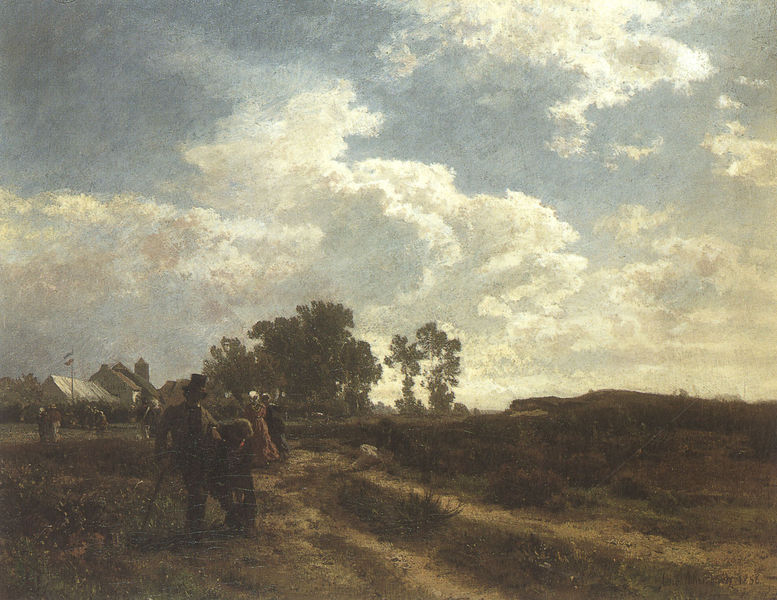
Titel: Kirmes am Niederrhein
Künstler: Oswald Achenbach
Institution: Privatbesitz
Schlagwörter: baum, blau, gemälde, himmel, mann, weiß, wolken, bäume, frauen, grün, landschaft, menschen, sand, frankreich, frau, hut, gebäude, gras, haus, weg, zylinder, feld, horizont, häuser, weite, kirche, sonne, pflanzen, stock, sommer, man, fahne, acker, feldweg, dorf, romantik, französische fahne, sonnig, dramatik, spaziergänger, caspar david friedrich, lange kleider, verblichen